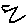
Label: zigzag